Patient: sex M, age 47
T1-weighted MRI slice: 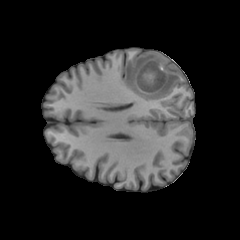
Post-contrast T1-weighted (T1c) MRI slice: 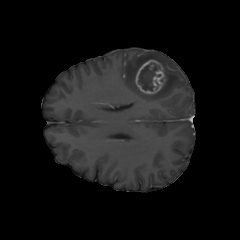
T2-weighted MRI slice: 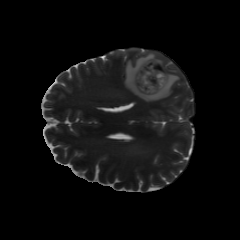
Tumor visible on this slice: yes
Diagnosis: Glioblastoma, IDH-wildtype
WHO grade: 4